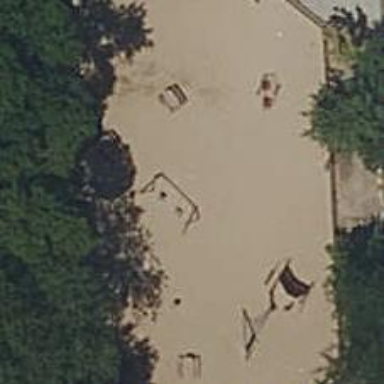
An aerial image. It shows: Playground area for leisure activities on the land.